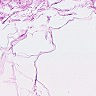
Metastatic tissue present: no